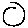
Label: circle